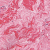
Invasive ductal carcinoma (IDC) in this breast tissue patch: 0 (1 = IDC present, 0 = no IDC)